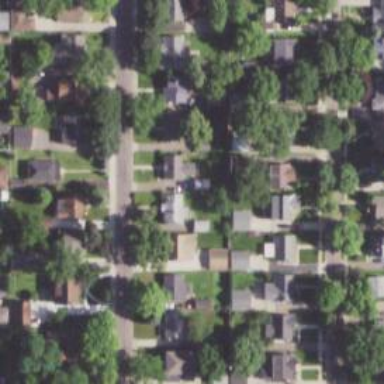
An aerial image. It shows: Neighborhood.